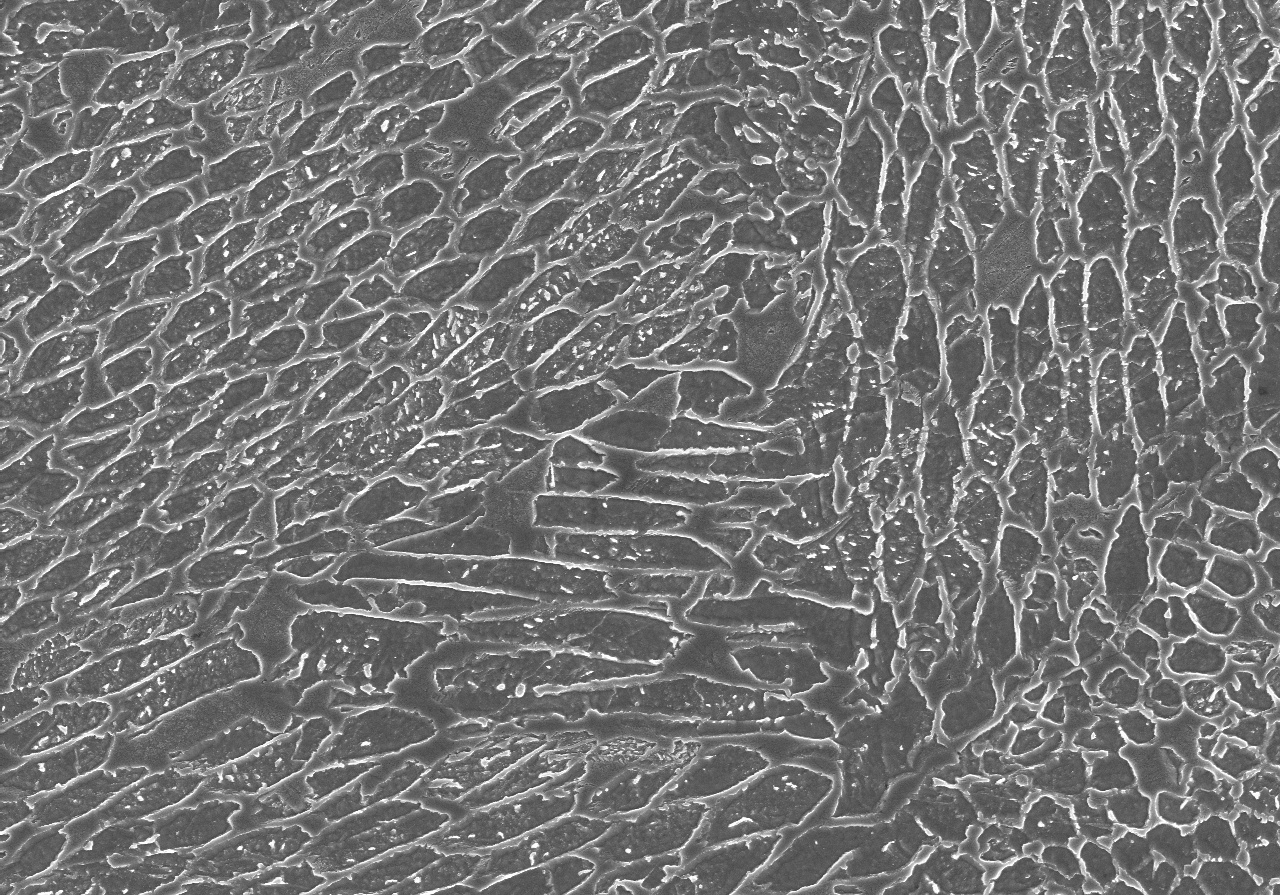
SEM micrograph, magnification: 5000x, scale bar: 10 µm
Phase areas (pixels) — Matrix: 369980; Austenite: 583577; Martensite/Austenite: 185532; Precipitate: 6511; Defect: 0; total: 719872